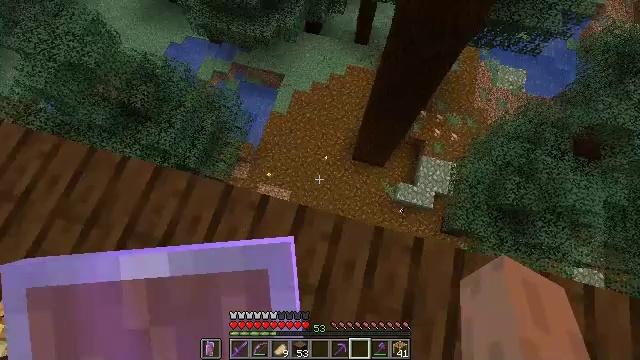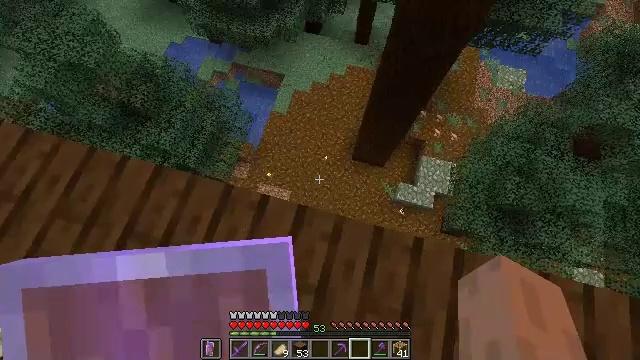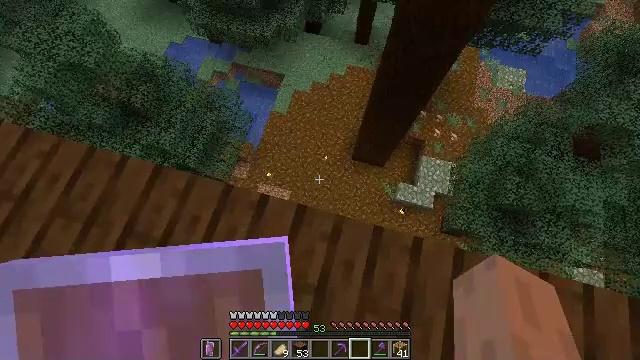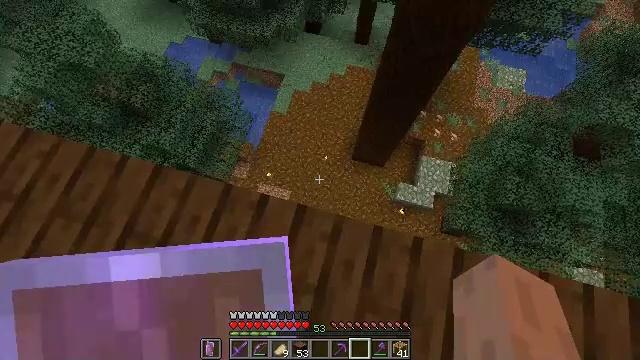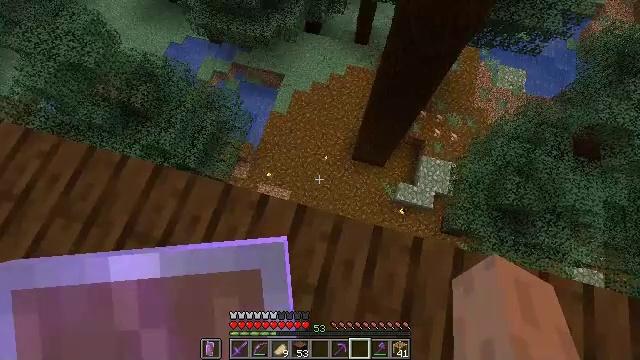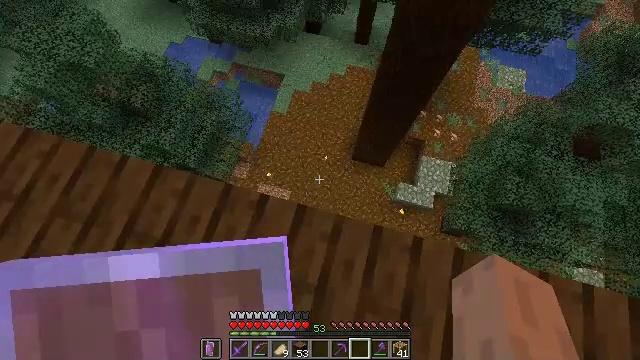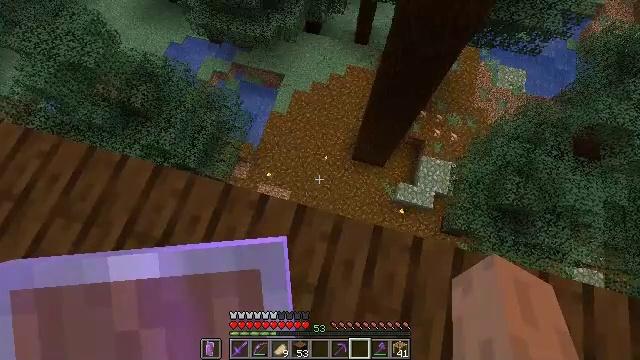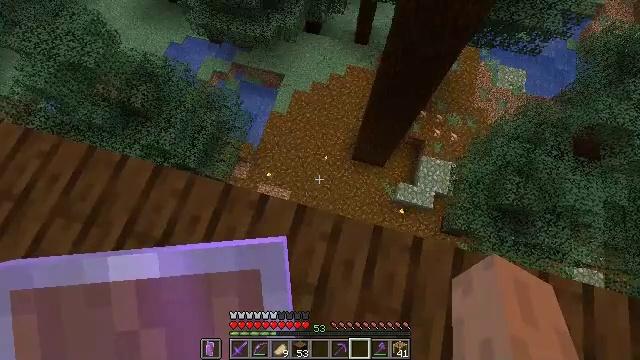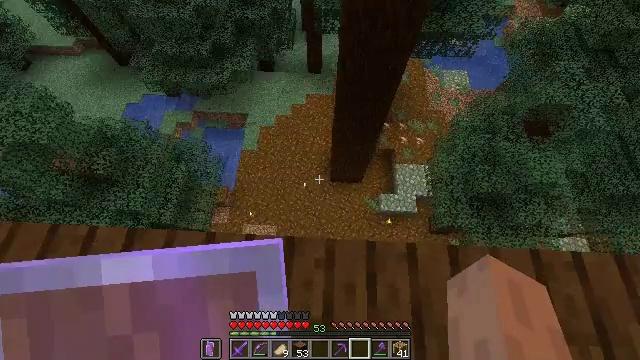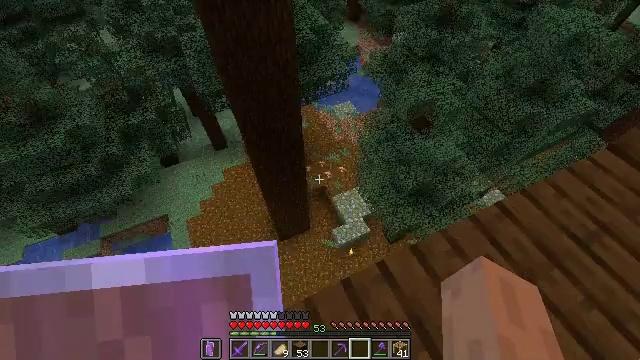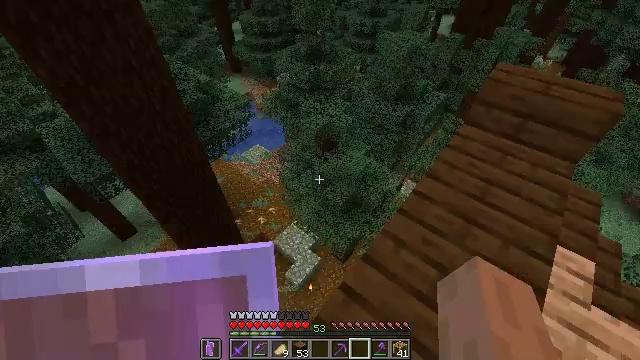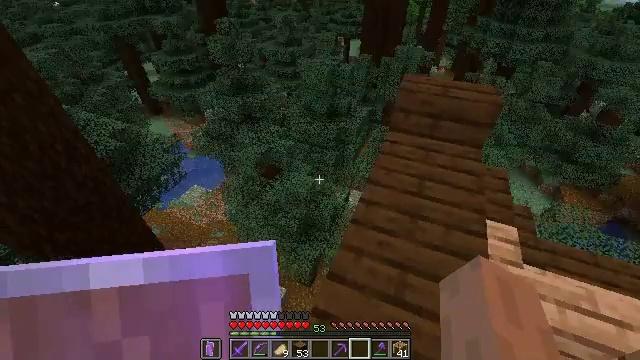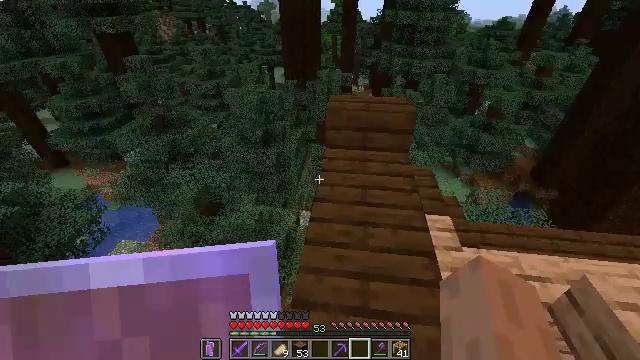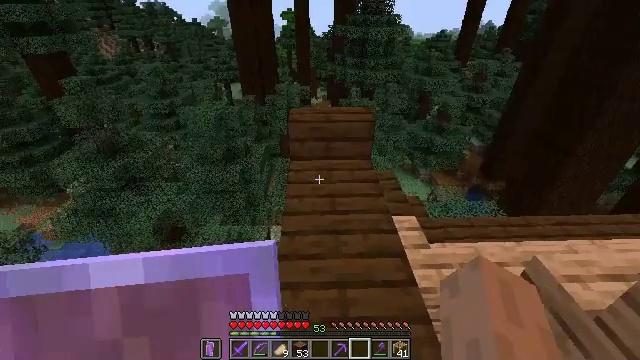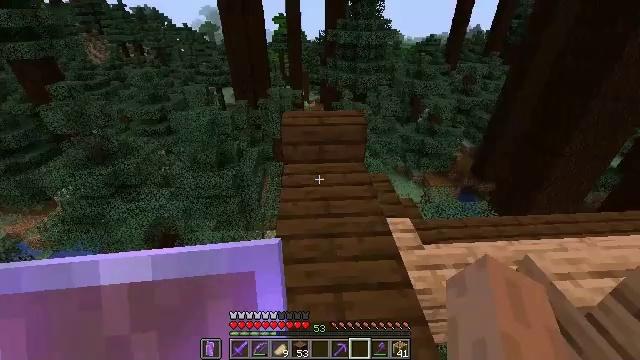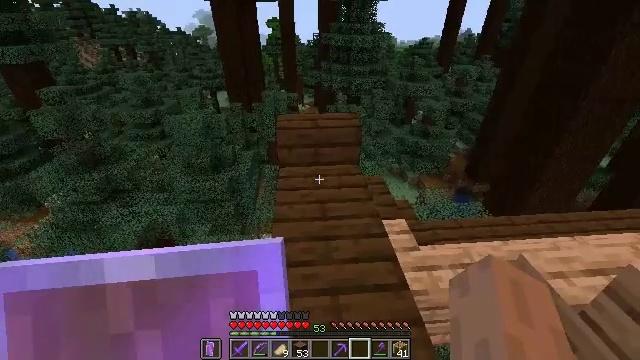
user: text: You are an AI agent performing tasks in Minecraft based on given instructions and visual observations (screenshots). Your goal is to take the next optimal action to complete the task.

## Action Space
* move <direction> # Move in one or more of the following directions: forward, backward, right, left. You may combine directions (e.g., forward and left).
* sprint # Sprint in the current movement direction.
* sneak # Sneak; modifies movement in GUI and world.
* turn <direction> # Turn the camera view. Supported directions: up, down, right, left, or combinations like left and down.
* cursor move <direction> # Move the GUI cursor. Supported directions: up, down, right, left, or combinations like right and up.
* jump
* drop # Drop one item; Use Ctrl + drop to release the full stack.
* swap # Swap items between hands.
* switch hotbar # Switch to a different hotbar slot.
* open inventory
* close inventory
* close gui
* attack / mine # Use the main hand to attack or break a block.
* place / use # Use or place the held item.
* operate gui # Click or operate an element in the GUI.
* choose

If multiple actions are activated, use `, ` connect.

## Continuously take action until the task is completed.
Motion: motion action
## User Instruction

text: Attack the stripped spruce log to gather it.
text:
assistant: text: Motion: no_op
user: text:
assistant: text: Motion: no_op
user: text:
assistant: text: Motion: no_op
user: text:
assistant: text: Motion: no_op
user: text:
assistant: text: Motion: no_op
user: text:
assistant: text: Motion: no_op
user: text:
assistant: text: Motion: no_op
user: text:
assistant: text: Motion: turn right and up
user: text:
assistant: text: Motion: turn right and up
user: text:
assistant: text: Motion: turn right and up
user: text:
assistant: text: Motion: turn right and up
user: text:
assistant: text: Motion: turn right and up
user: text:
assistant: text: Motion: turn right and up
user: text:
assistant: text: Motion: turn right
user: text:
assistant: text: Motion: turn right
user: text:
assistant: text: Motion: turn right
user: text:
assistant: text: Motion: no_op
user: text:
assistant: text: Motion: no_op
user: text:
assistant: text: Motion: no_op
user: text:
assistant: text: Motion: no_op
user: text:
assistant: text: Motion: move forward
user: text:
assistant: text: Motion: move forward
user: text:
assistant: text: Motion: move forward
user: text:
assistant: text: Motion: move forward, turn left
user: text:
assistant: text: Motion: move forward, turn left
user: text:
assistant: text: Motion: move forward, turn left
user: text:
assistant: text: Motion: move forward
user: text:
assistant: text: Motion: move forward
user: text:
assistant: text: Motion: move forward
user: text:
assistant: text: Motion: move forward